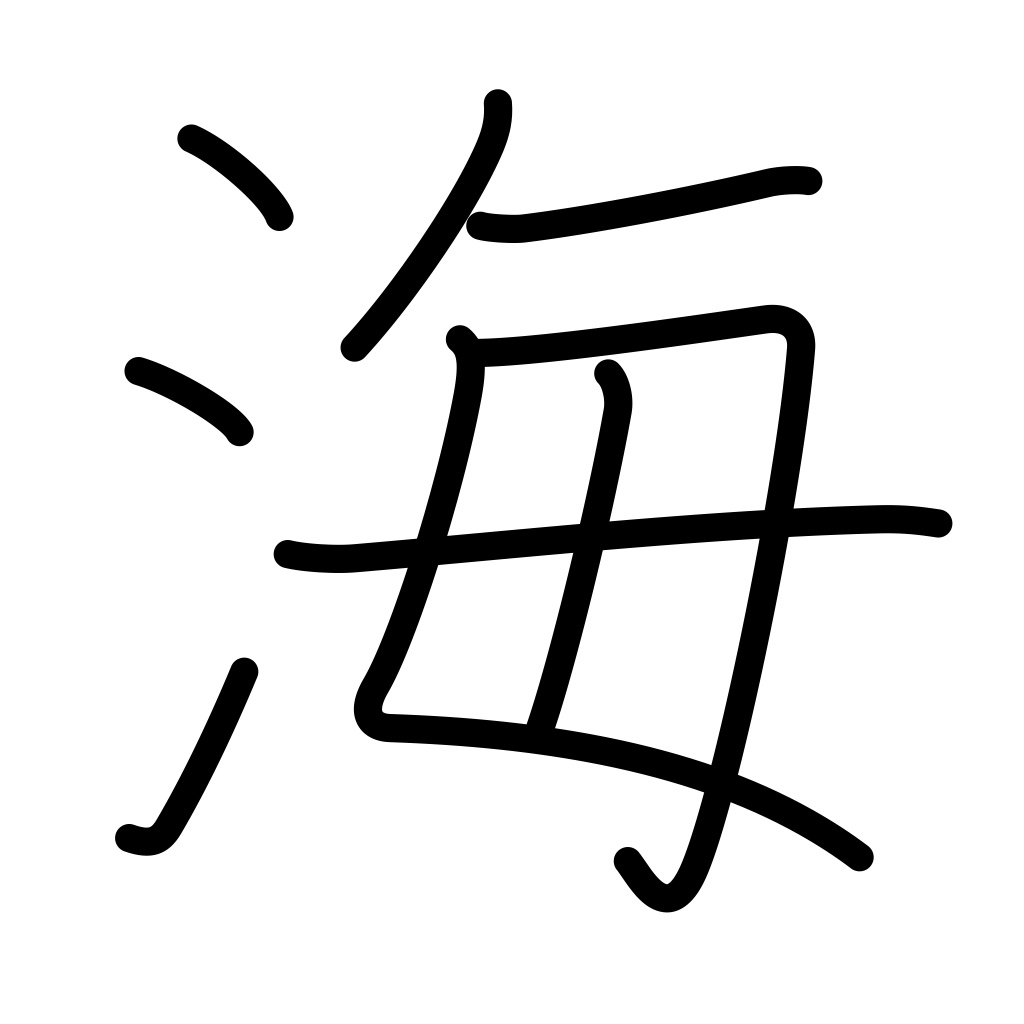
Meaning: sea, ocean